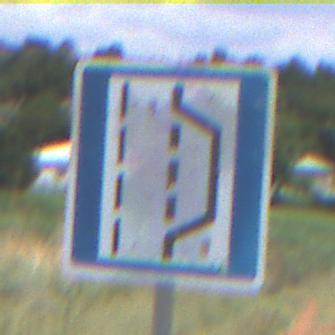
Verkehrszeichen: NothalteUndPannenbucht
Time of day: Midday
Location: Outdoor (Nature)
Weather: PartlyCloudy
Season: NotSpecified
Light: Natural